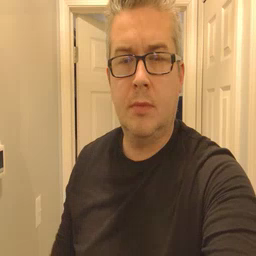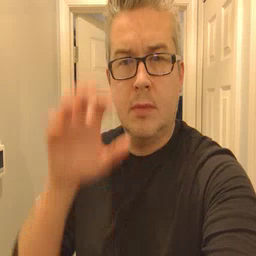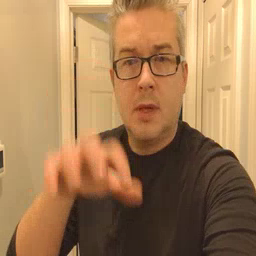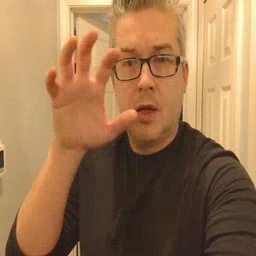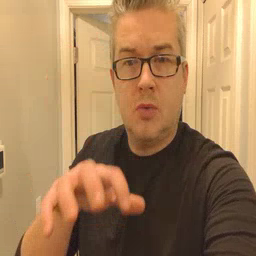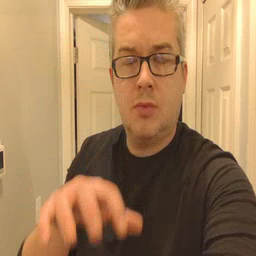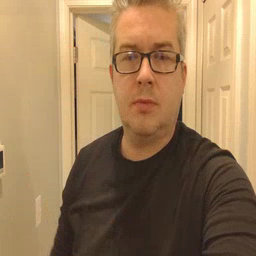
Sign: alligator